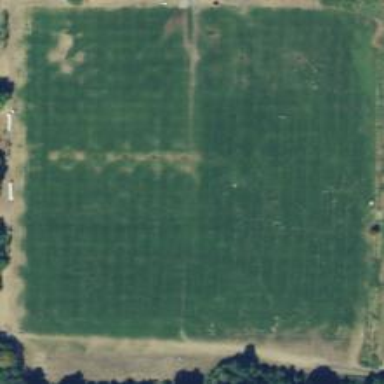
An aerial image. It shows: Grass pitch designated for soccer.